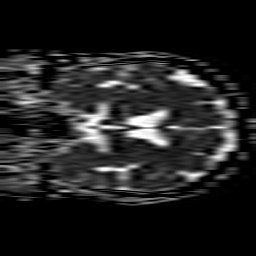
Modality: ADC
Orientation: coronal
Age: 49
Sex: female
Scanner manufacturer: philips
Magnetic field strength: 1.5 T
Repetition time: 3.679 s
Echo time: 0.09411 s